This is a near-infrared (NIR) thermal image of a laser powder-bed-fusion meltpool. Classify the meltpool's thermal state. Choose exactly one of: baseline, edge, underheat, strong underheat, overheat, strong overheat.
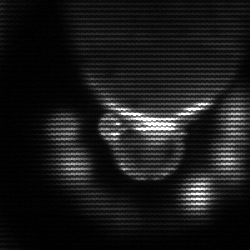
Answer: baseline